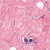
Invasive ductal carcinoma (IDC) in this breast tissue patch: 0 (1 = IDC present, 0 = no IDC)